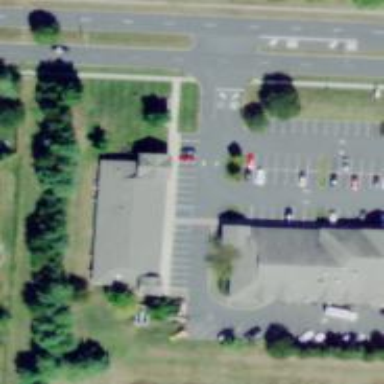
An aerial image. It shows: Clinic.